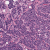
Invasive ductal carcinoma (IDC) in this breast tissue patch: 1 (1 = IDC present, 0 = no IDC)